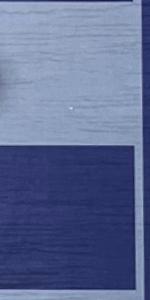
Label: Empty